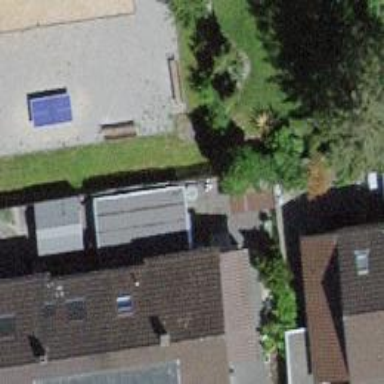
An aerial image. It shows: Semidetached house with gabled roof.